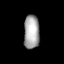
Tissue: lung
Cell type: Endothelial cells
Senescence score: 0.2433
Nuclear area (px): 517
Mean DAPI intensity: 166.534